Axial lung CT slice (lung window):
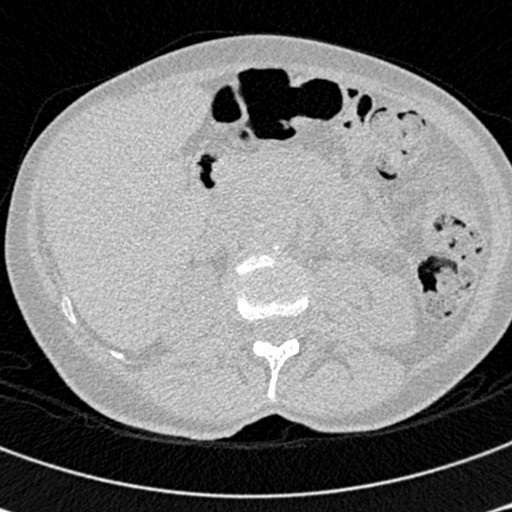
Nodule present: no